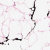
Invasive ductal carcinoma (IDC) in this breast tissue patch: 0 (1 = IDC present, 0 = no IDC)